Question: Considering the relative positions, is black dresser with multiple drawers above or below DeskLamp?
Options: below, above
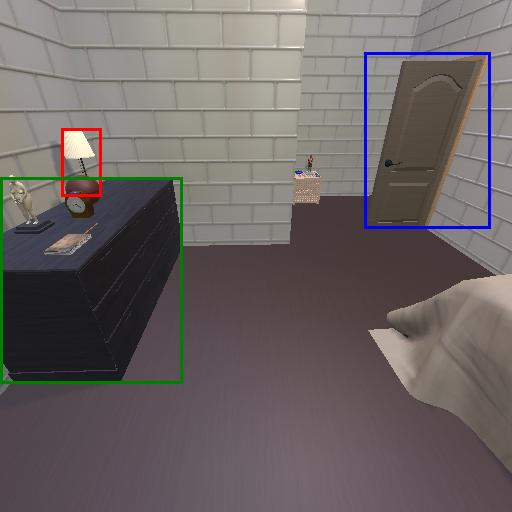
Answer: below